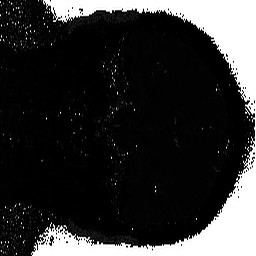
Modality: T2starmap
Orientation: coronal
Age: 27
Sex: female
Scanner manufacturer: siemens
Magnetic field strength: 3 T
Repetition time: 0.043 s
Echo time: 0.00184 s